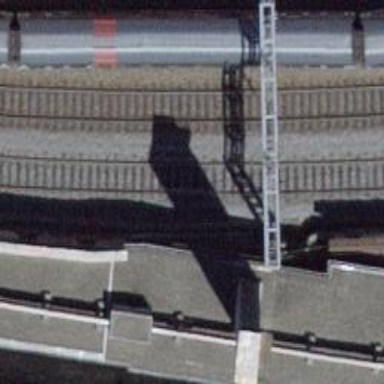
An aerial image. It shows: Single railway track with electrification through contact line.